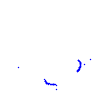
Particle: kaon